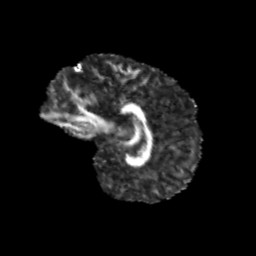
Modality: FA
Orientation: sagittal
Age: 10
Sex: female
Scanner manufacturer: siemens
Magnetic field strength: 3 T
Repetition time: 3.8 s
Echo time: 0.07 s